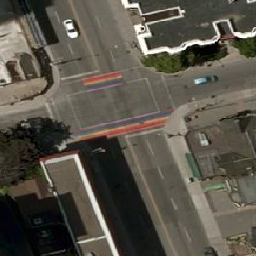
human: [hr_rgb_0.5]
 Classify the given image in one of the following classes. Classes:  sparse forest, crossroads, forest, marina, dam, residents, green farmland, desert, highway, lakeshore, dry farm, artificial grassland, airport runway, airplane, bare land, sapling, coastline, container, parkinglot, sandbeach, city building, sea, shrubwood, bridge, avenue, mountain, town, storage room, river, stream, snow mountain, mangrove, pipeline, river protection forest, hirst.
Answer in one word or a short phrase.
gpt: crossroads